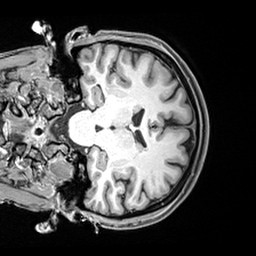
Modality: T1w
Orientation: coronal
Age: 32
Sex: female
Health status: healthy
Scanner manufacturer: siemens
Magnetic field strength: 3 T
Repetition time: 2.4 s
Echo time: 0.00217 s